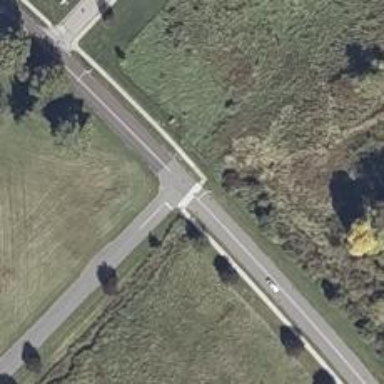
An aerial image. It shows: Uncontrolled road crossing.